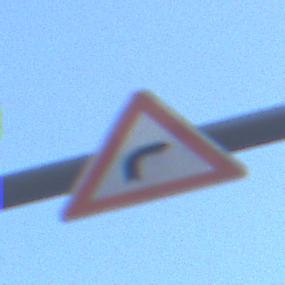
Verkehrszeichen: KurveRechts
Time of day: SunriseSunset
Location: Outdoor (Urban)
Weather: PartlyCloudy
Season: NotSpecified
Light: Natural